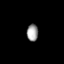
Tissue: lung
Cell type: Others
Senescence score: 0.2224
Nuclear area (px): 190
Mean DAPI intensity: 155.995